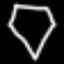
Label: diamond